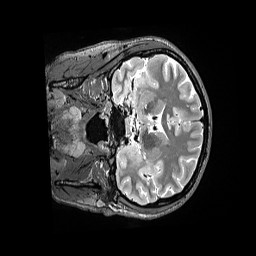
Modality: T2w
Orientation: coronal
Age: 30
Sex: female
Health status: ill
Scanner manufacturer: siemens
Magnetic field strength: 3 T
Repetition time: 3.2 s
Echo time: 0.564 s